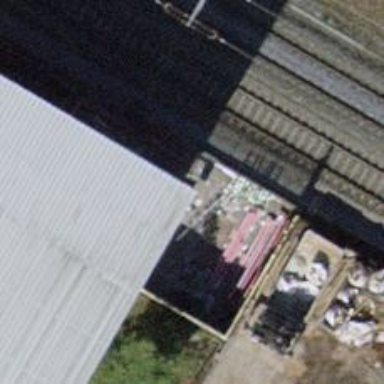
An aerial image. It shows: Railway buffer stop.